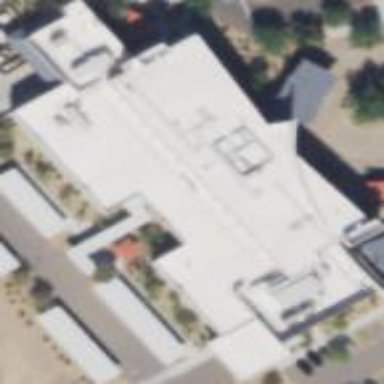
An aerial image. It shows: Hospital building.